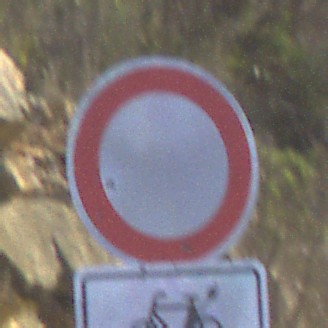
Verkehrszeichen: VerbotFahrzeugeAllerArt
Zusatzzeichen unten: EinspurigeFahrzeugeFrei4
Umgebung: Outdoor, RoadRail
Tageszeit: MorningAfternoon
Wetter: PartlyCloudy
Licht: Natural
Jahreszeit: NotSpecified
Kontrast: HighContrast